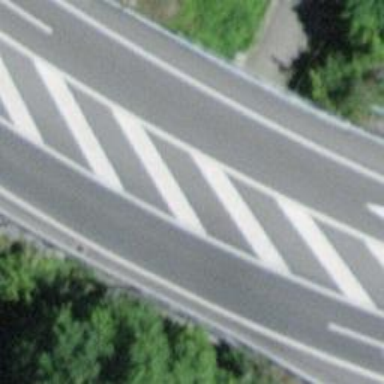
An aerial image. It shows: Tunnel under the road used for service purposes.